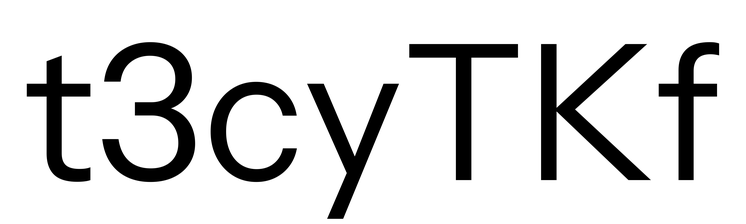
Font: InstrumentSans_Regular